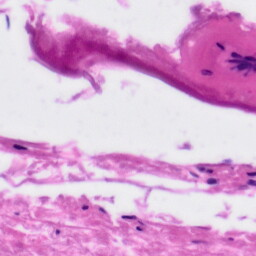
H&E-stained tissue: Tonsil